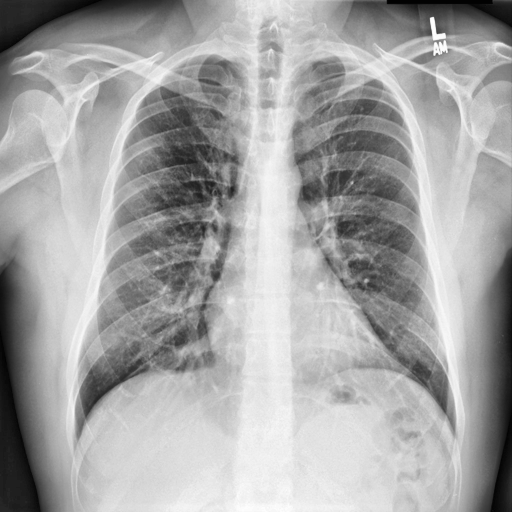
Finding: NORMAL